Question: 'UIBarButtonItem' has multiple icons available. Is it possible to use the icon which appears after setting its identifier to 'trash':

with an 'UIButton'? There is no straighforward method to do that like setting the or .
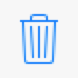
Answer: Download the image from somewhere on the web, add it to your project and set the 'UIButton''s image to the image you just downloaded.
I did not find the same as Apple is using but I found <URL>. Simply change it's color in Pixelmator or Photoshop.